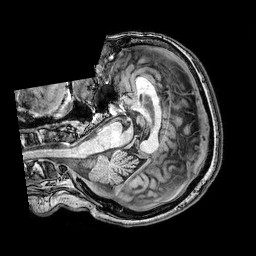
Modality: T1w
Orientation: axial
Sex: female
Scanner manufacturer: philips
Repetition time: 0.008194 s
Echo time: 0.00378 s